Question: Is there a way to trim letters of a string? Or Convert a string to an integer removing its letters from it?
Story:
I have in which I have bunch of options on an application and all of them add up points depending on the option selected by the user. I gave them values like hsq2 hsq4 hsq6 and now I need to be able to get the one that is selected and remove letters from it and add up values. If you know a better way of doing this please let me know also..

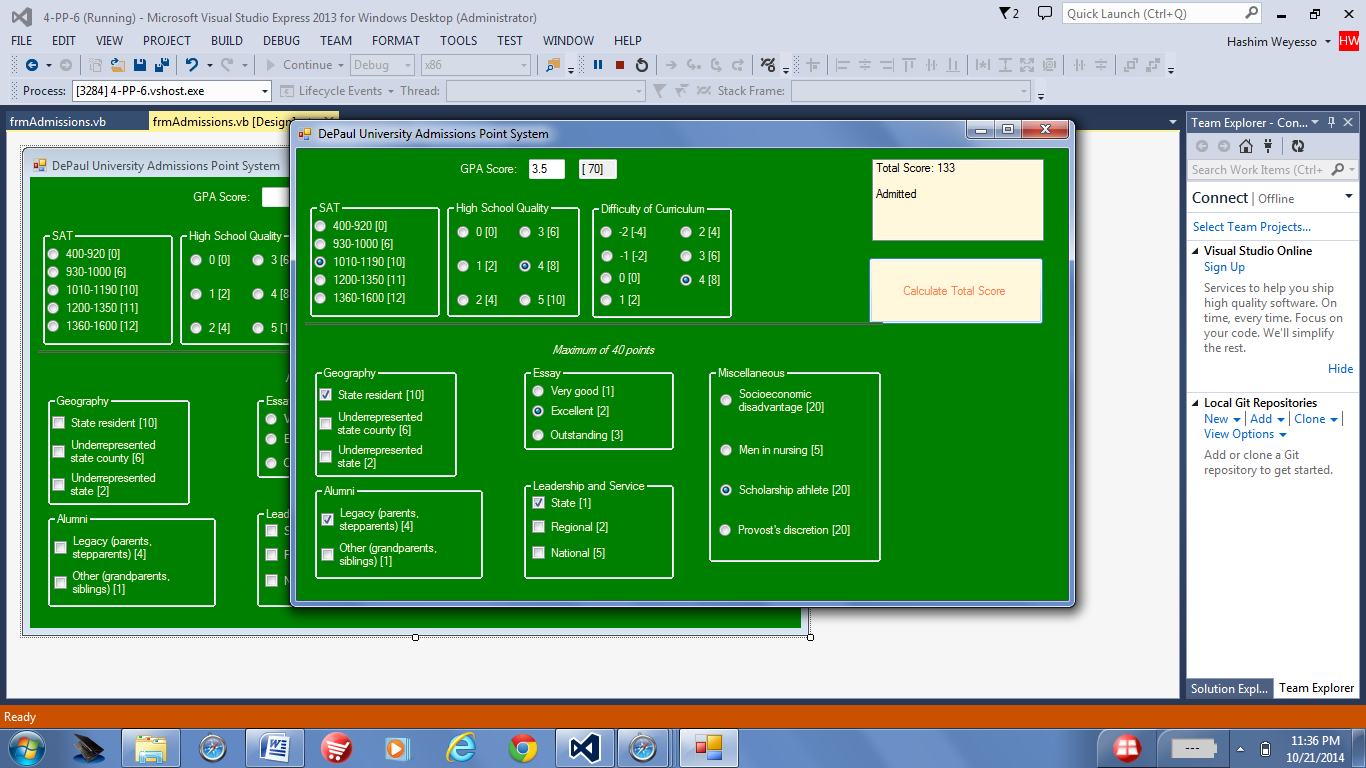
Answer: The better way would be to use 'XAML' and databinding to a rich ViewModel that has separate properties for each item's label and its score value as an integer. Then a method on your ViewModel would perform the sum of selected values and return it for data binding to the Total Score display. Search for MVVM if you want to know more about that approach.
However, since it looks like you're building a WinForms app, you could use the Tag property of each element to store the integer value. That's how I would have done it 7 years ago.